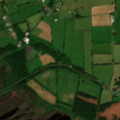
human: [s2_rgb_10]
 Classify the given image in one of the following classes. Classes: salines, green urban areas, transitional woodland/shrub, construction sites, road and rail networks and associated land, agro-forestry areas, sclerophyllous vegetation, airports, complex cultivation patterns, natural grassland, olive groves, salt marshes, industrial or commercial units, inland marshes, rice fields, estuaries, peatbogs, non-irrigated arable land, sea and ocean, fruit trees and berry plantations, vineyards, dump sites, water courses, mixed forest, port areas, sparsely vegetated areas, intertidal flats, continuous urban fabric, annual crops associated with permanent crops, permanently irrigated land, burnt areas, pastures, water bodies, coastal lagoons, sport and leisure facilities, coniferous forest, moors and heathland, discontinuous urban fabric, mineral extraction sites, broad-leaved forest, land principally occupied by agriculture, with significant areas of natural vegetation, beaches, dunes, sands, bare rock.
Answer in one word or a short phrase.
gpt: pastures, mixed forest, peatbogs